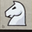
Piece: wN